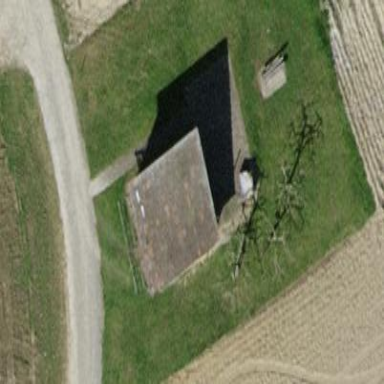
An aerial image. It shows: Shed.